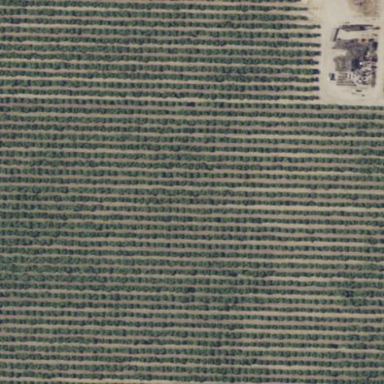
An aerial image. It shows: Almond orchard with rows of almond trees.